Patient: sex M, age 45
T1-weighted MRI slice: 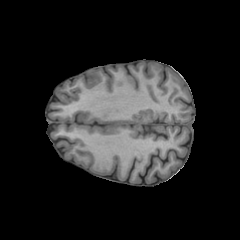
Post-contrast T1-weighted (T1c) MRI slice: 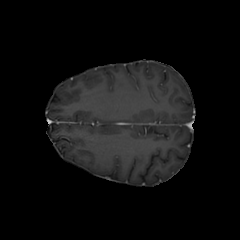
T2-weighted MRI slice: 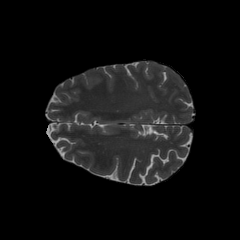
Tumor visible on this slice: no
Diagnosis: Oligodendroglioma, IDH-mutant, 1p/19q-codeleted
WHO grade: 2